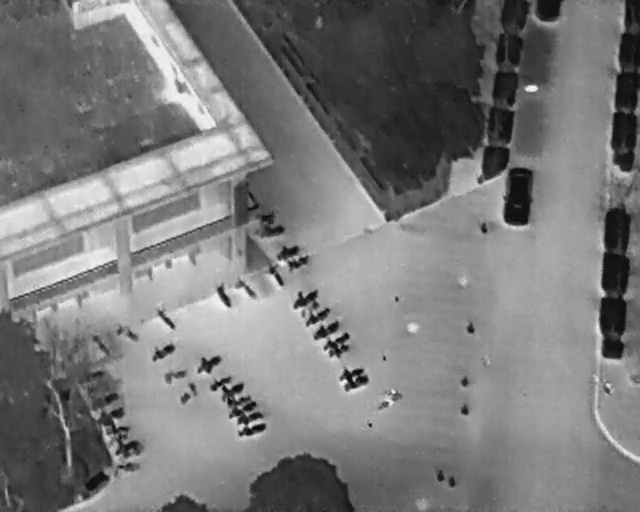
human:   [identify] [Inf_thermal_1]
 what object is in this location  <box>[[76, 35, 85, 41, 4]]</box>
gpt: <ref>1 medium car at the right</ref>

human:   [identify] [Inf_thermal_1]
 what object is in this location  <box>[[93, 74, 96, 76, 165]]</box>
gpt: <ref>1 small person at the bottom right</ref>

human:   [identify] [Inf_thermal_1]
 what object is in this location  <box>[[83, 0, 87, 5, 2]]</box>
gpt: <ref>1 medium car at the top right</ref>